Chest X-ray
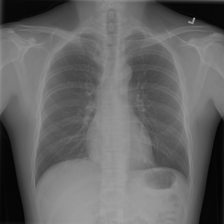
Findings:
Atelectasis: negative
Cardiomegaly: negative
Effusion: negative
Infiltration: negative
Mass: negative
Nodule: negative
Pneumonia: negative
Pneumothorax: negative
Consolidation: negative
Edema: negative
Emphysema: negative
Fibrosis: negative
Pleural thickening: negative
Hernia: negative